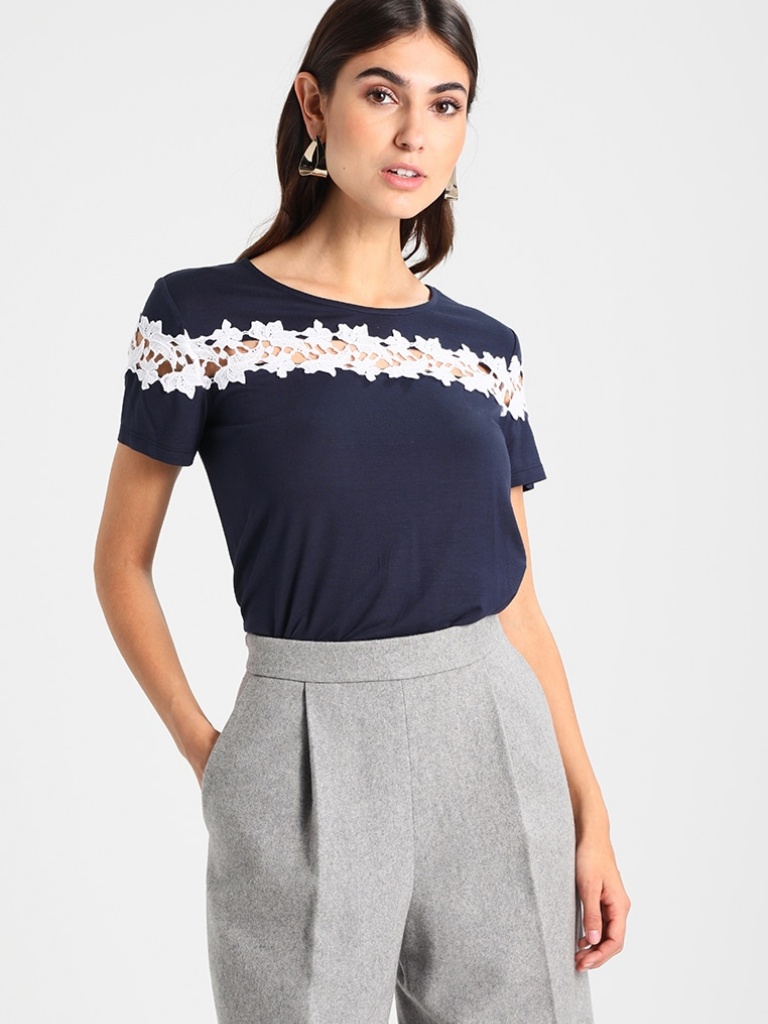
cotton tight short sleeve hip length Fully Tucked in crew t-shirt